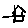
Label: house